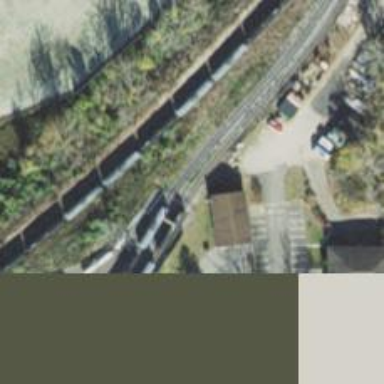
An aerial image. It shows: Railway spur service.